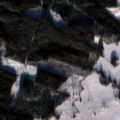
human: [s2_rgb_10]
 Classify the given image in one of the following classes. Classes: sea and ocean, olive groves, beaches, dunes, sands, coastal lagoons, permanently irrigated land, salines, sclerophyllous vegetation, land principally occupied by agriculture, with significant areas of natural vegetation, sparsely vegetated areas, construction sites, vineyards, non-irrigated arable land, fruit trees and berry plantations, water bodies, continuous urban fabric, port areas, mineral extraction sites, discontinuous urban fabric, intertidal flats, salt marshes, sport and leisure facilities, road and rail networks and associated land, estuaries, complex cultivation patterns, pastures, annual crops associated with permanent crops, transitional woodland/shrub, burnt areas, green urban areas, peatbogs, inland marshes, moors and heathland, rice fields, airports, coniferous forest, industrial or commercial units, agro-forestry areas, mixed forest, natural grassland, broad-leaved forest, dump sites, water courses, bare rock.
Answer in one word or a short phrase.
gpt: non-irrigated arable land, land principally occupied by agriculture, with significant areas of natural vegetation, coniferous forest, mixed forest